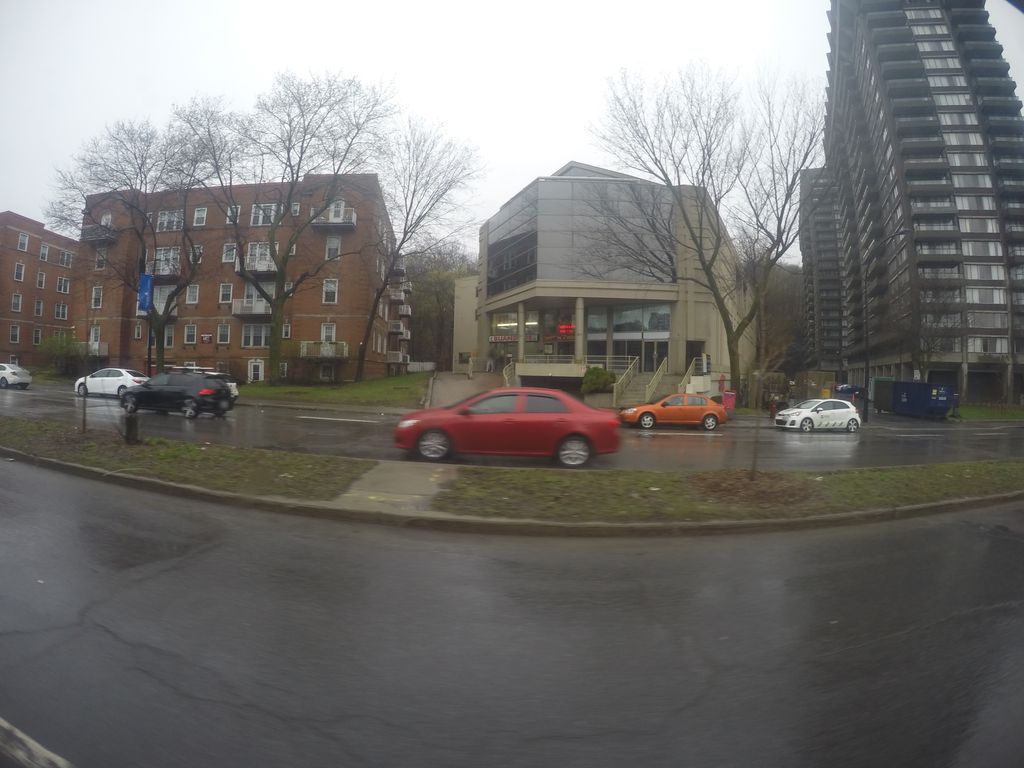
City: montreal